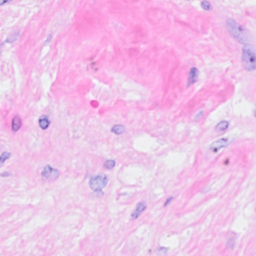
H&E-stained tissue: Breast